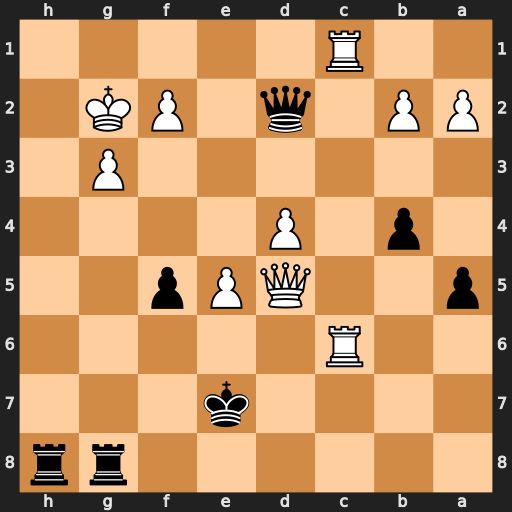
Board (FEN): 6rr/4k3/2R5/p2QPp2/1p1P4/6P1/PP1q1PK1/2R5
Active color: b
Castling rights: -
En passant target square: -
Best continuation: Rh2+ Kxh2 Qxf2+ Qg2 Rh8+ Rh6 Rxh6#